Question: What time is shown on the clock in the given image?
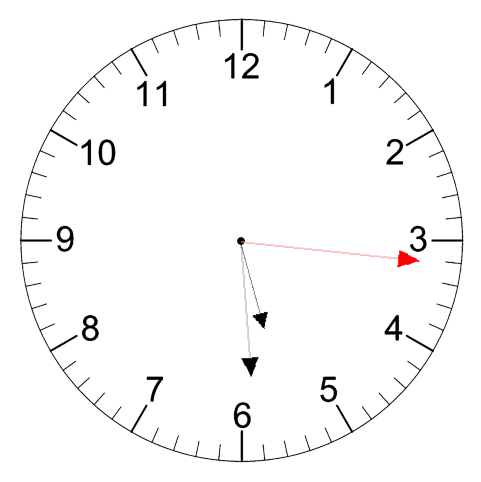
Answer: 05:29:16